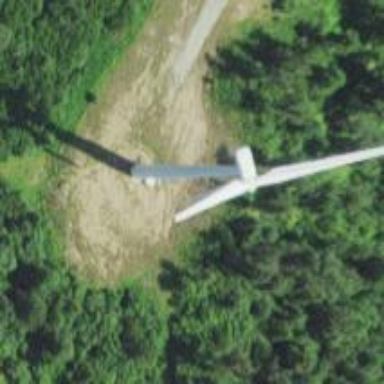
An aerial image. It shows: Wind generator powered by horizontal-axis wind turbine.